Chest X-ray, PA view. Patient: 33 years old, sex M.
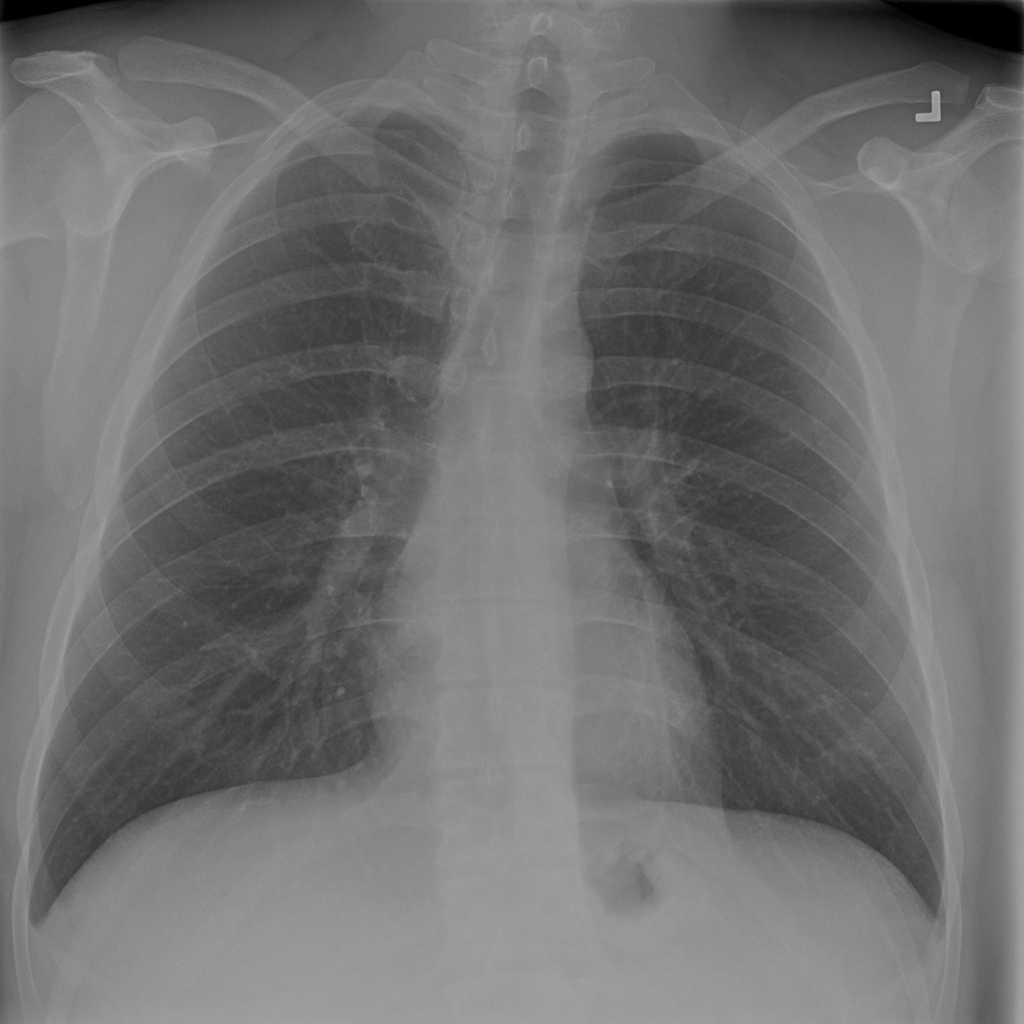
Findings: No Finding